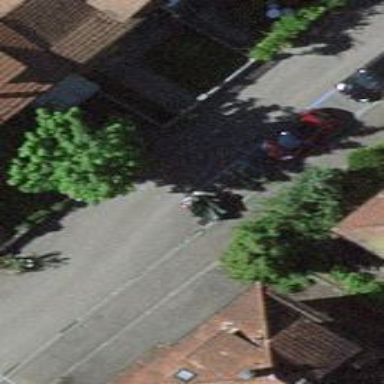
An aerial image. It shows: Residential road with opposite cycleway.